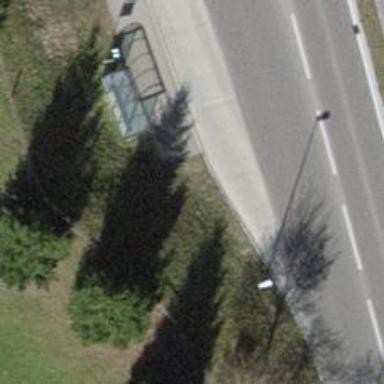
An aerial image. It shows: Platform for public transport with shelter.